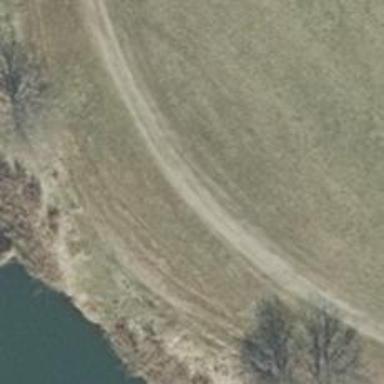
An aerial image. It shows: Track with grass surface categorized as grade4 tracktype.